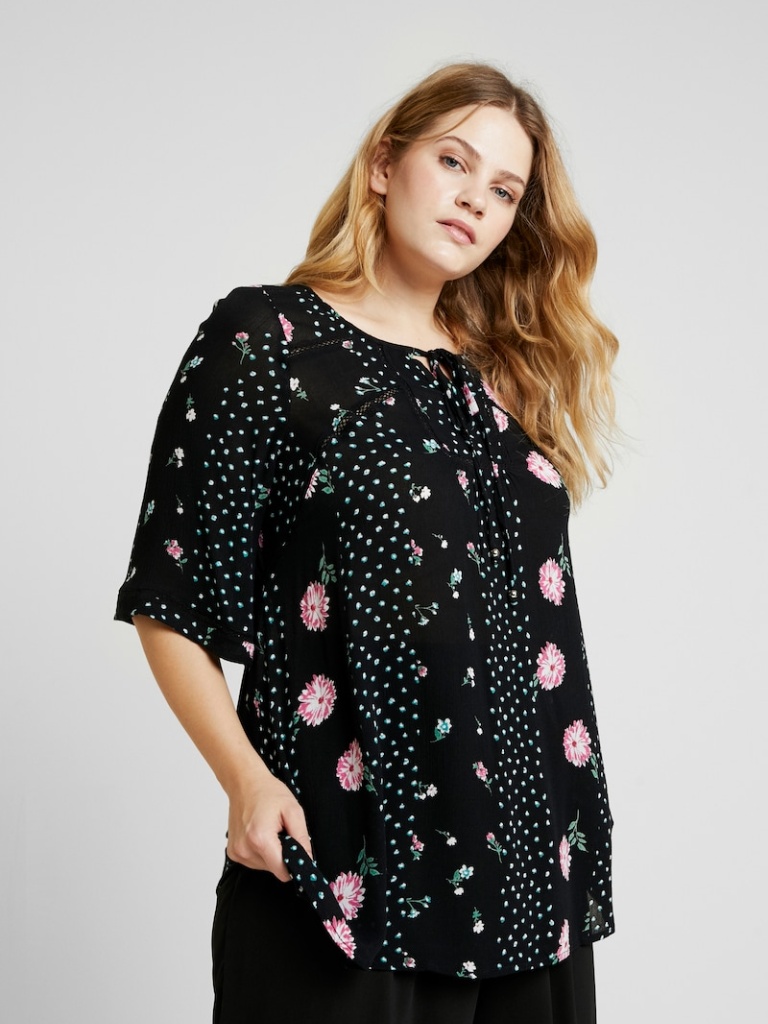
chiffon loose short sleeve hip length Untucked crew blouse